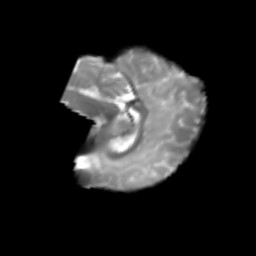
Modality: T2w
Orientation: sagittal
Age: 7
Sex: male
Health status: healthy